Question: I have an unordered list where the list items have been set to display:inline.
I love how it looks, however when the items wrap to the next line the vertical space overlaps between the items.
I tried setting the margin on li items, the ul items, and the div these items are contained in. The li items won't expand and they won't use the extra space I provide them through the div.
Here is a screenshot of what it currently looks like:

HTML:
'''
<div class="hometrailertypes">
<ul>
<li><a href="/utility/Box_Series">Box Series</a></li>
<li><a href="/utility/Landscaper_Series">Landscaper Series</a></li>
<li><a href="/utility/ATV/Utility_Series">ATV/Utility Series</a></li>
<li><a href="/utility/Snowmobile_Hauler_Series">Snowmobile Hauler Series</a></li>
<li><a href="/utility/Car_Hauler_Series">Car Hauler Series</a></li>
<li><a href="/utility/Tandem_Flatbed_Series">Tandem Flatbed Series</a></li>
<li><a href="/utility/Deckover_Series">Deckover Series</a></li>
<li><a href="/utility/All_Purpose/Equipment_Floats">All Purpose/Equipment Floats</a></li>
<li><a href="/utility/Dumps">Dumps</a></li>
<li><a href="/utility/Mini_Series">Mini Series</a></li>
<li><a href="/utility/Scissor_Lift_Series">Scissor Lift Series</a></li>
<li><a href="/utility/Telescopic_Lift_Series">Telescopic Lift Series</a></li>
<li><a href="/utility/Combo_Series">Combo Series</a></li>
</ul>
</div>
'''
CSS:
'''
.hometrailertypes>ul
{
list-style-type: none;
text-align: center;
}
.hometrailertypes>ul>li
{
display: inline;
}
.hometrailertypes>ul>li>a
{
padding: .2em .1em;
background-color: #036;
color: #fff;
text-decoration: none;
}
.hometrailertypes>ul>li>a:hover
{
background-color: #369;
color: #fff;
}
'''
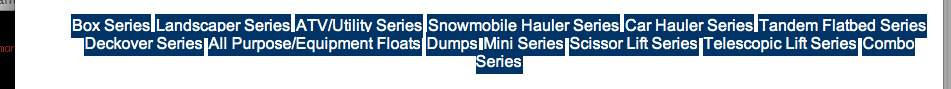
Answer: Try this
'''
.hometrailertypes>ul>li
{
display: inline-block;
margin:2px 0px;
}
.hometrailertypes>ul>li>a
{
padding: .2em .1em;
background-color: #036;
color: #fff;
text-decoration: none;
display: inline-block;
}
'''
<URL>.